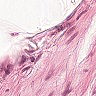
Metastatic tissue present: no